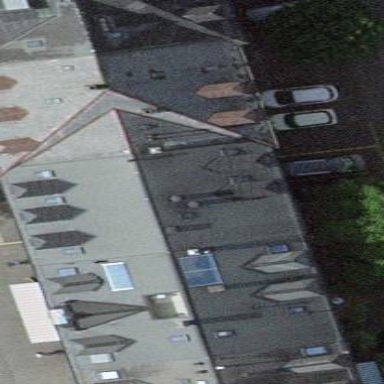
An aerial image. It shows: Apartments building with gabled roof that is oriented across.